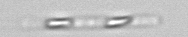
Label: Leptocylindrus